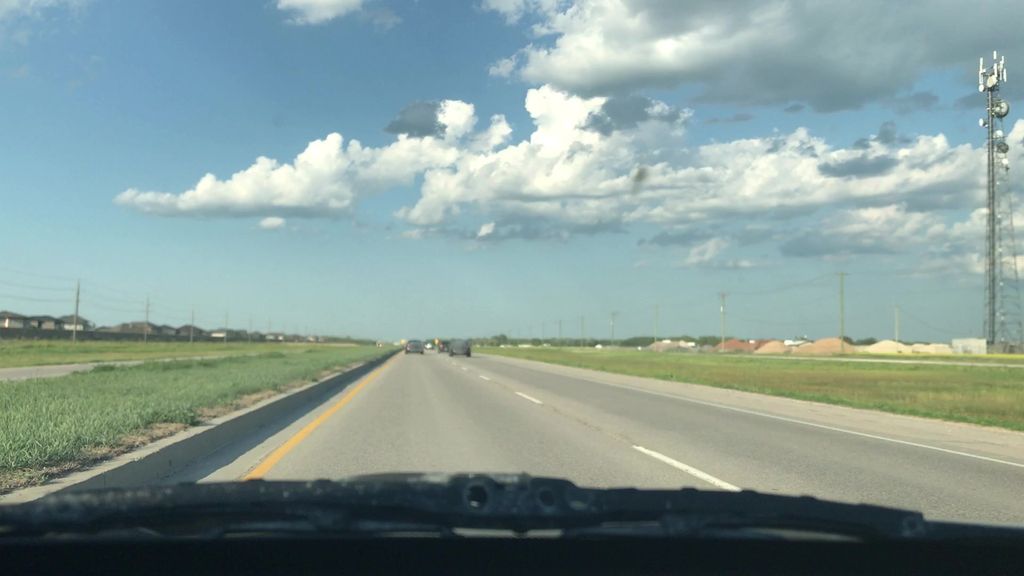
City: winnipeg